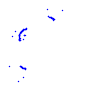
Particle: kaon